Interaction volume radius: 10 \u00c5
Interaction volume height: 10 \u00c5
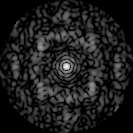
Disorder parameter: 0.6834